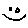
Label: smiley face